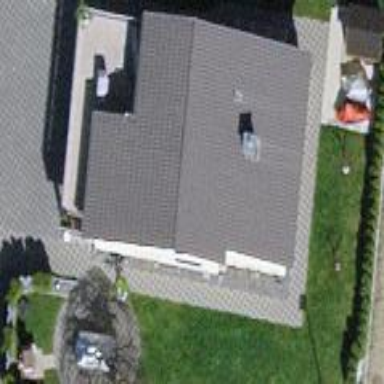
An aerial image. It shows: Building with tile roof.